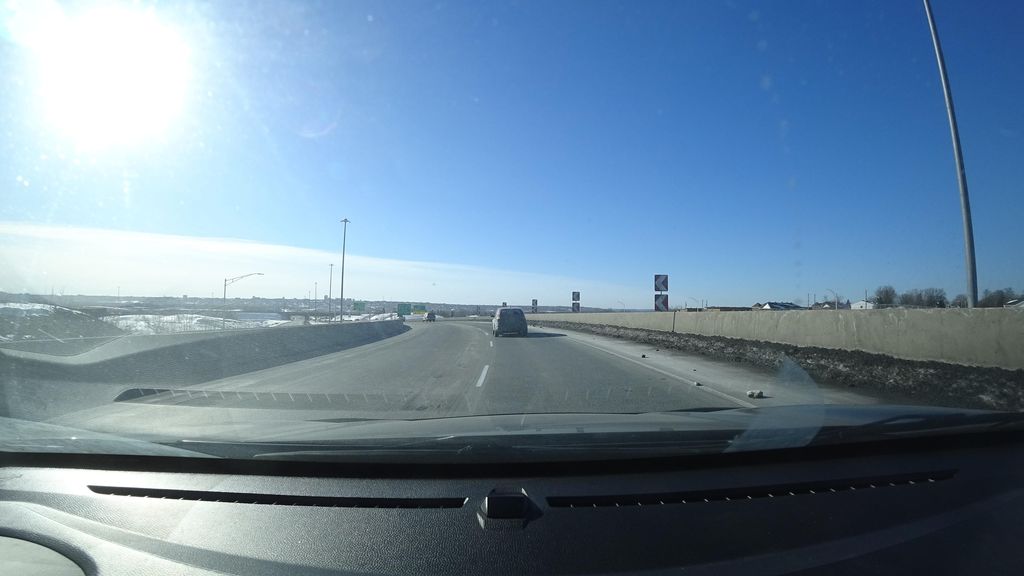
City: quebec_city